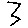
Label: zigzag